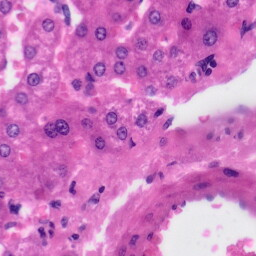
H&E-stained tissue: Liver